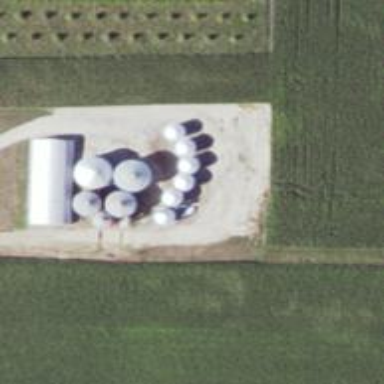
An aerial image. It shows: Silo.